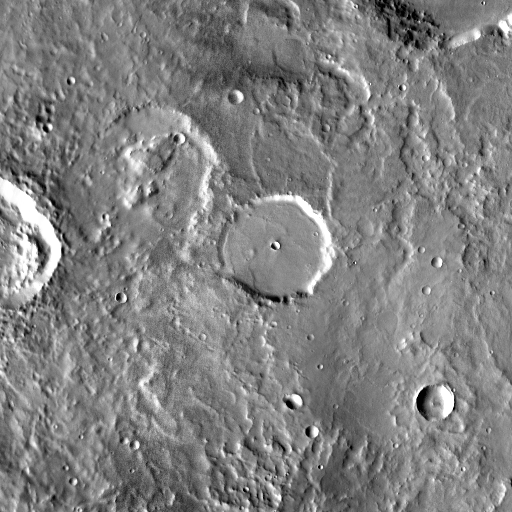
Crater classes present: Background, Other, Layered, Buried, Secondary